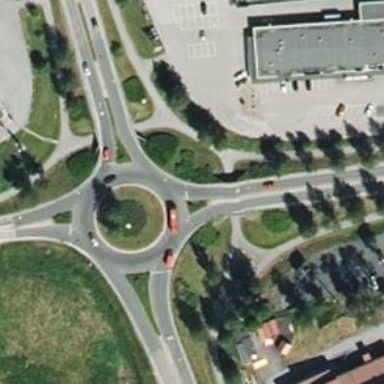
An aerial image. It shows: Asphalt road designated as trunk highway that features roundabout.